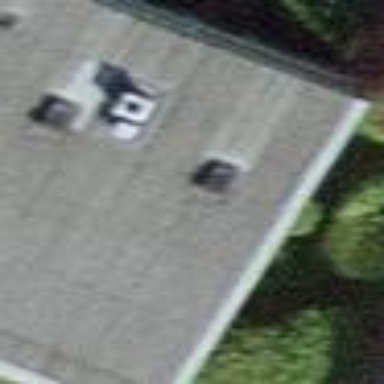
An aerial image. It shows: Terrace building.